Field crop: maize
Growth stage: 2
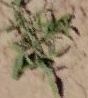
Species: atriplex